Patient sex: M
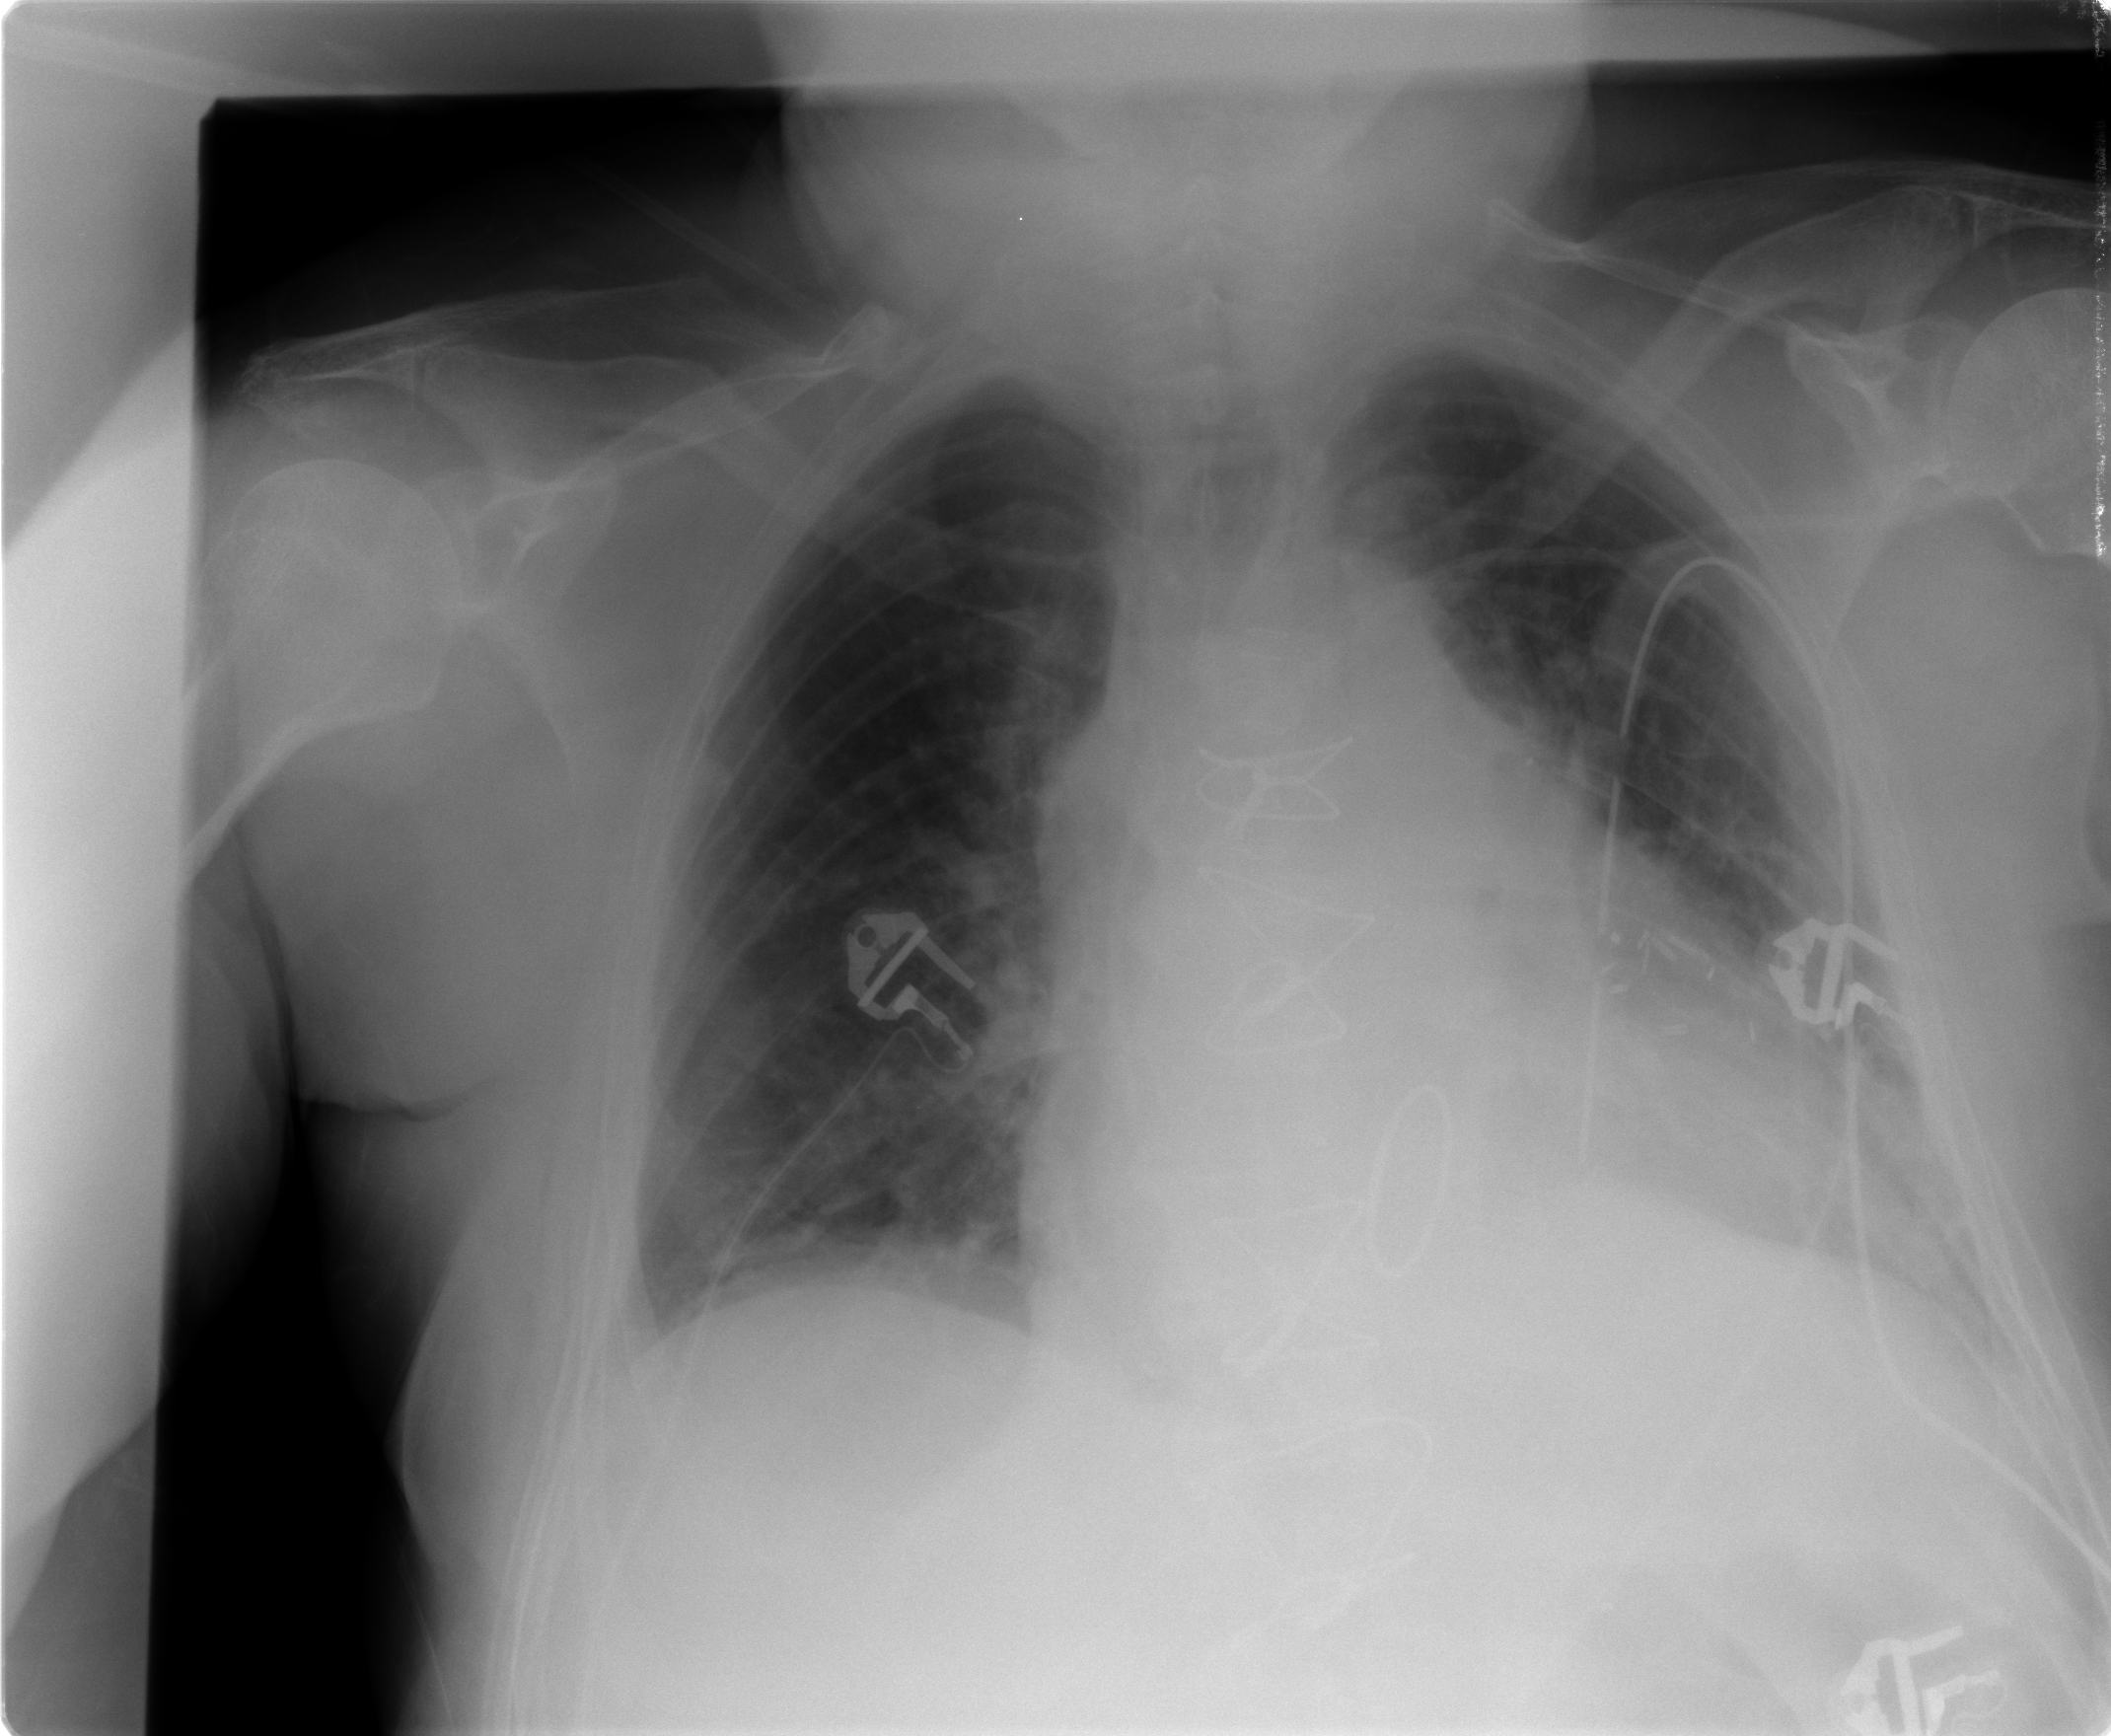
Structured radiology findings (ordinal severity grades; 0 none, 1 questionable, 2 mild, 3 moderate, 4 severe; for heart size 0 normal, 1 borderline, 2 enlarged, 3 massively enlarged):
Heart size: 2
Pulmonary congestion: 0
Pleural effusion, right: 0
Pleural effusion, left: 1
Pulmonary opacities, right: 0
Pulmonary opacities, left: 0
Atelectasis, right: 2
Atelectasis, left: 0